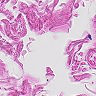
Metastatic tissue present: no